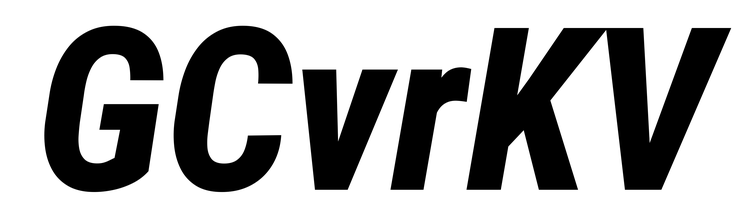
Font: Roboto-Italic_Condensed_ExtraBold_Italic